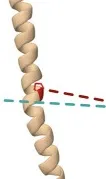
Effects of MYH7 c.2723T>C mutation on molecular protein structure. (C,D) The mCSM tool used to predict protein stability revealed a decline in Gibbs free energy, indicating an unstable protein structure associated with this mutation.
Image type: medical_photograph (skin_photograph)